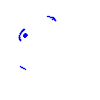
Particle: kaon